Interaction volume radius: 10 \u00c5
Interaction volume height: 35 \u00c5
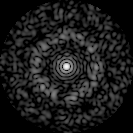
Disorder parameter: 0.8396